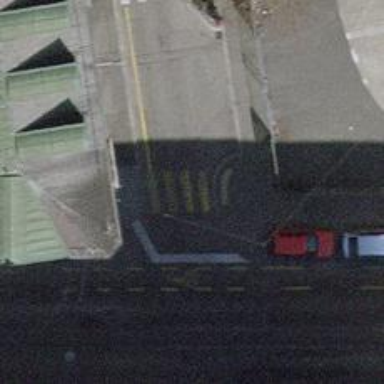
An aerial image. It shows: Zebra crossing on footway.